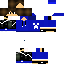
A male human skin with dark skin, wearing brown long hair dressed in a blue hoodie and black pants, featuring a closed mouth.